Question: I am using toolbar with extended height (56dp + 80dp) and want to add EditText to the bottom of the toolbar. The problem I have is that EditText DOES NOT expands itself to the right edge, like in picture below:

The code looks like below:
'''
<?xml version="1.0" encoding="utf-8"?>
<EditText xmlns:android="http://schemas.android.com/apk/res/android"
android:id="@+id/title"
android:layout_width="match_parent"
android:layout_height="wrap_content"
android:hint="Title"
android:singleLine="true" />
'''
Adding layout to toolbar:
'''
LayoutInflater inflater = LayoutInflater.from(mActivity.getActionBarToolbar().getContext());
mToolbarLayout = (EditText) inflater.inflate(R.layout.toolbar_edit_text, null);
Toolbar.LayoutParams layoutParams = new Toolbar.LayoutParams(ViewGroup.LayoutParams.MATCH_PARENT, ViewGroup.LayoutParams.WRAP_CONTENT);
layoutParams.gravity = Gravity.BOTTOM;
mActivity.getActionBarToolbar().addView(mToolbarLayout, layoutParams);
'''
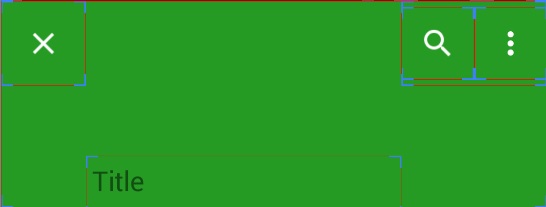
Answer: I believe the toolbar behaves more or less like a LinearLayout, even when it doesn't extend it.
If I'm right, you wouldn't be able to use "two rows" like you intend.
Maybe you can take that EditView out of the toolbar, or alternatively, use 'ActionBar' (With the 'X' icon and the actions) and below a toolbar with the EditText.